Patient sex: M
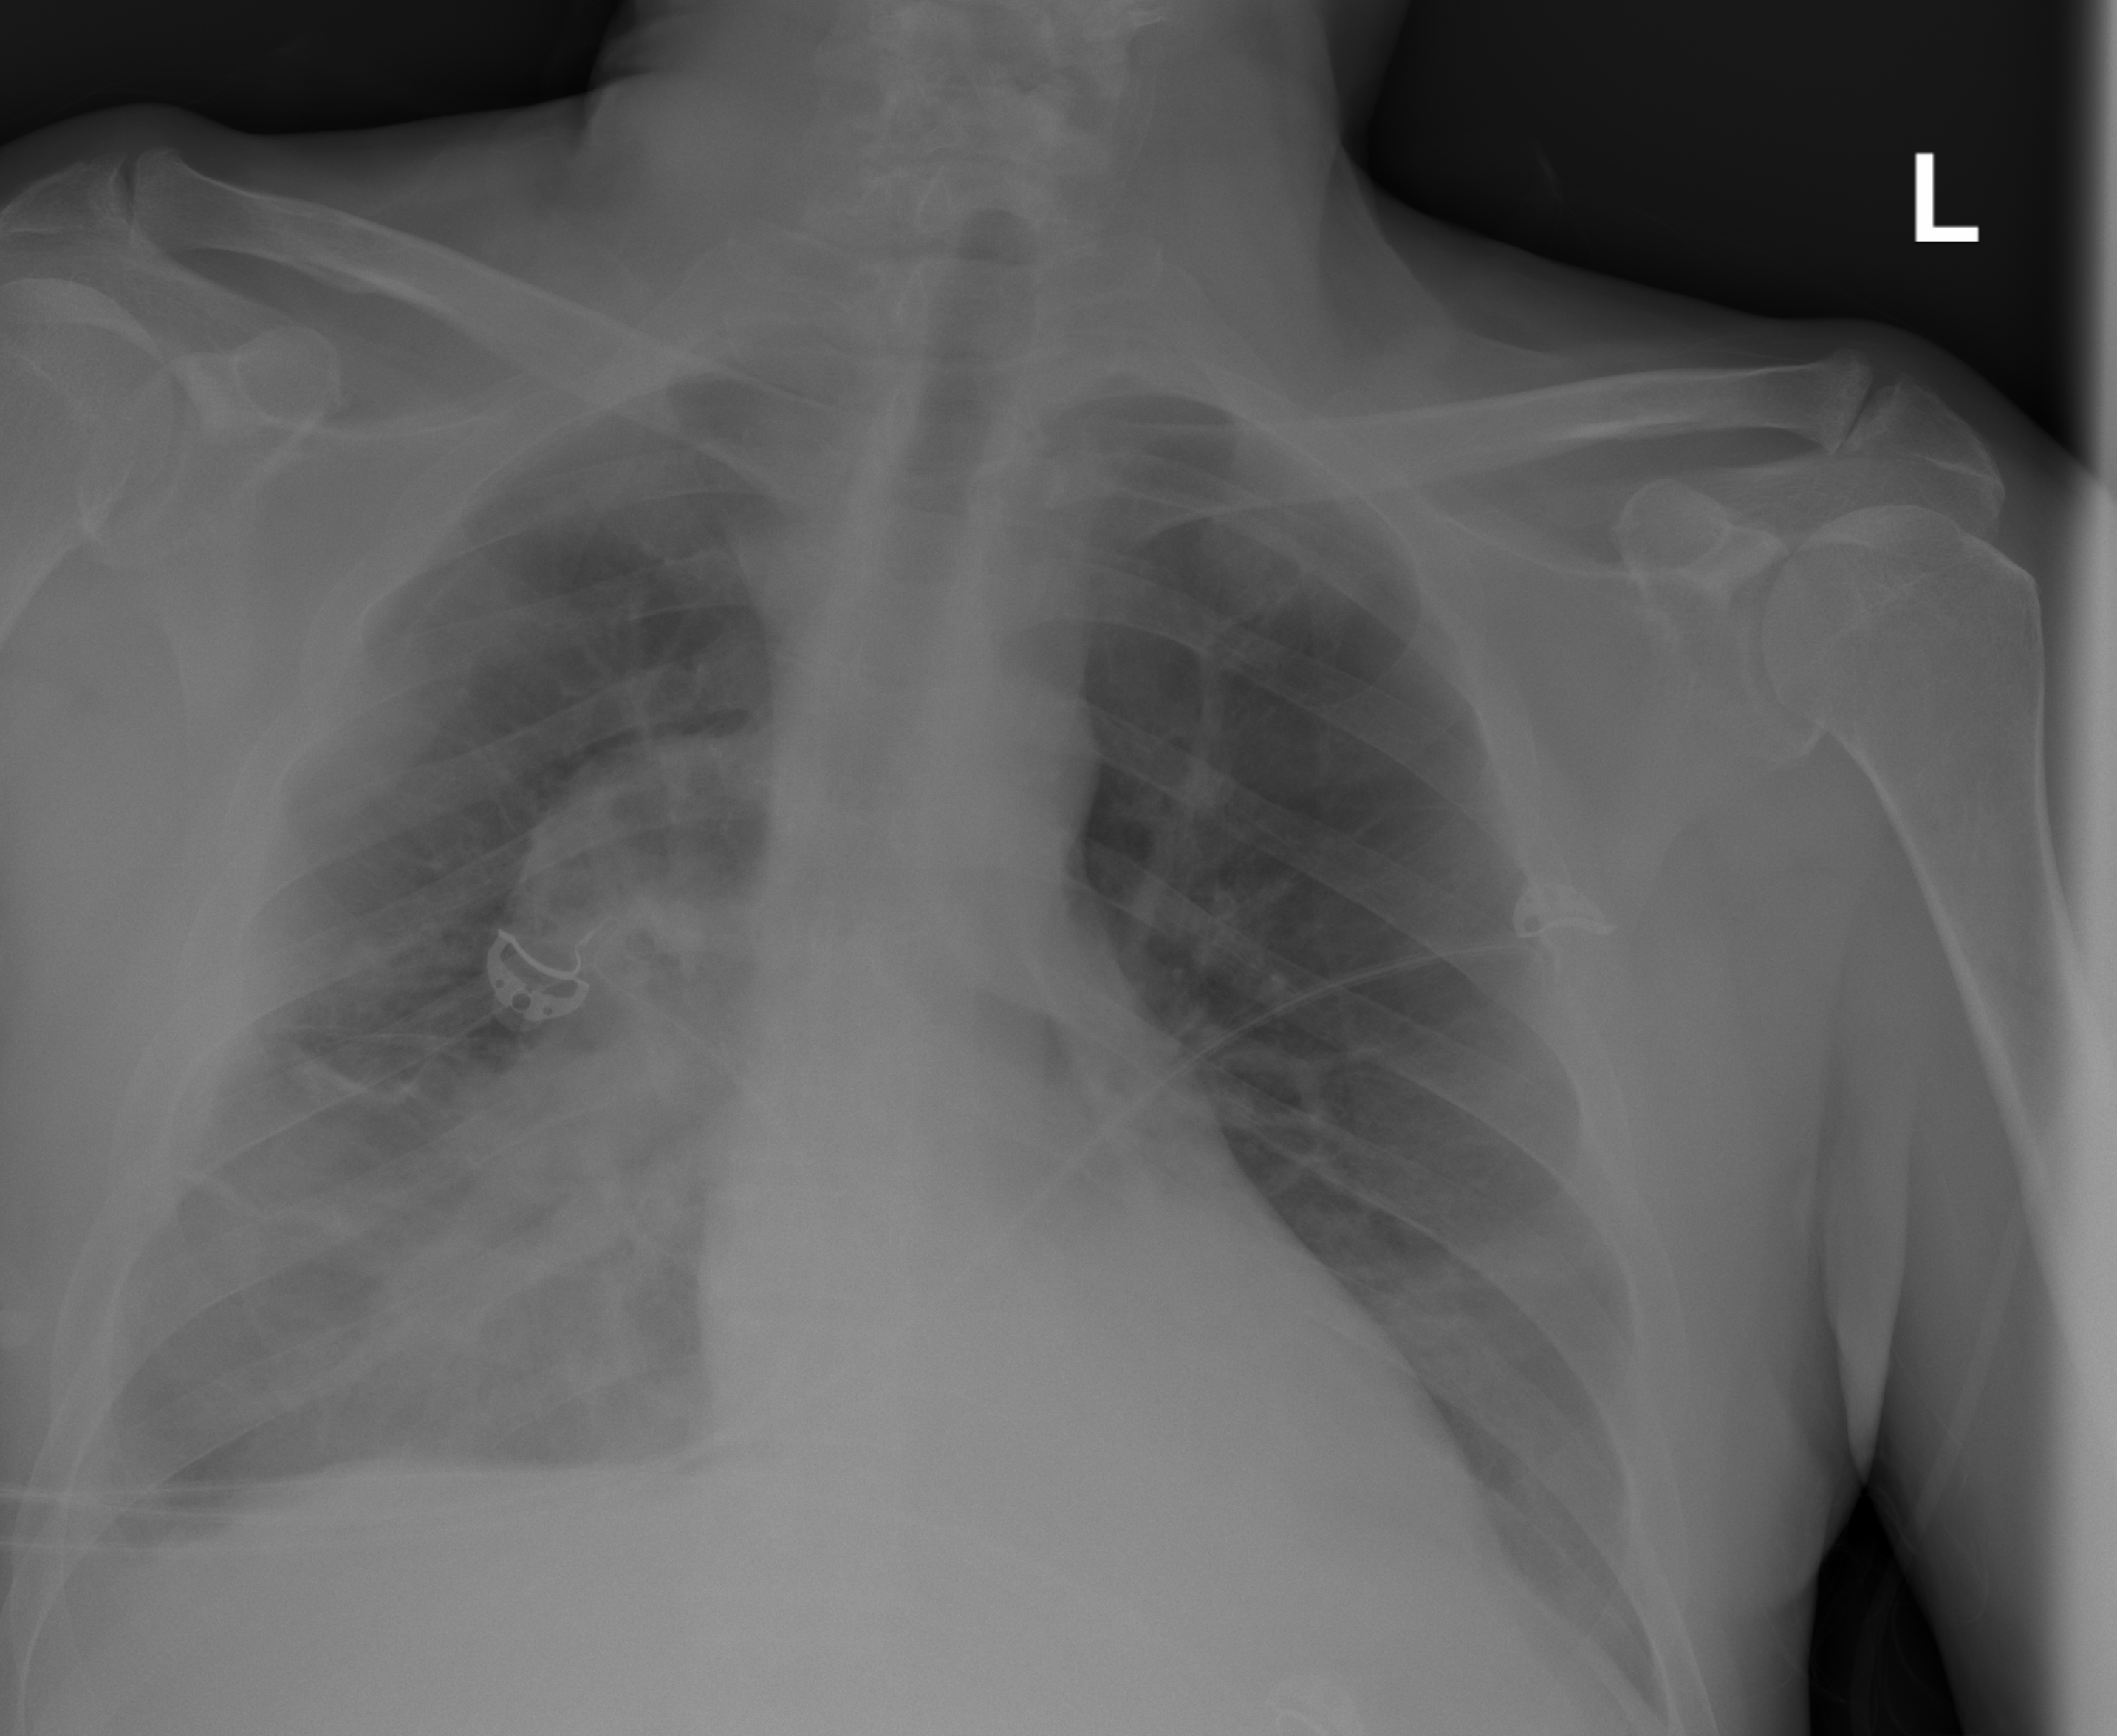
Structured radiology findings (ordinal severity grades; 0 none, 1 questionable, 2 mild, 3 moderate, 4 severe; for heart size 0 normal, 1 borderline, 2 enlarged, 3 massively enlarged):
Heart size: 0
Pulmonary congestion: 0
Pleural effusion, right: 2
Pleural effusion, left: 0
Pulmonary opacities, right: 2
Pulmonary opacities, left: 0
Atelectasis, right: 2
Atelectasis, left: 2